Question: I have implemented jquery UI autocomplete.Mouseover is working properly on list but when I use down arrow key it display id also in text box which I don't want as given below:
for example id 119 is displaying in below image.

What can I do now?
Thanks
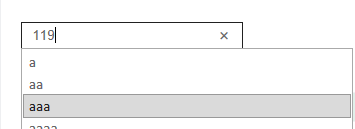
Answer: You should have a look on the doc : <URL>
The "_renderItem" allows you to customize the displayed list.
'''
_renderItem: function( ul, item ) {
return $( "<li>" )
.attr( "data-value", item.value )
.append( $( "<a>" ).text( item.label ) )
.appendTo( ul );
}
'''
Edit : here is a complete code I use to display both ID and item name in the list :
'''
$("input.project-code").autocomplete({
minLength: 2,
source: availableProjects,
focus: function( event, ui ) {
$(this).val(ui.item.value);
return false;
},
select: function( event, ui ) {
$(this).val(ui.item.value);
$(this).change();
return false;
}
})
.data( "ui-autocomplete" )._renderItem = function( ul, item ) {
return $( "<li>" )
.append( "<a>" + item.value + " - " + item.name + "</a>" )
.appendTo( ul );
};
'''